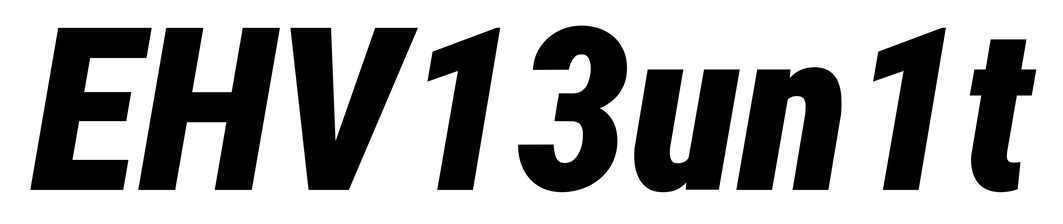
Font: Roboto-Italic_Condensed_Black_Italic